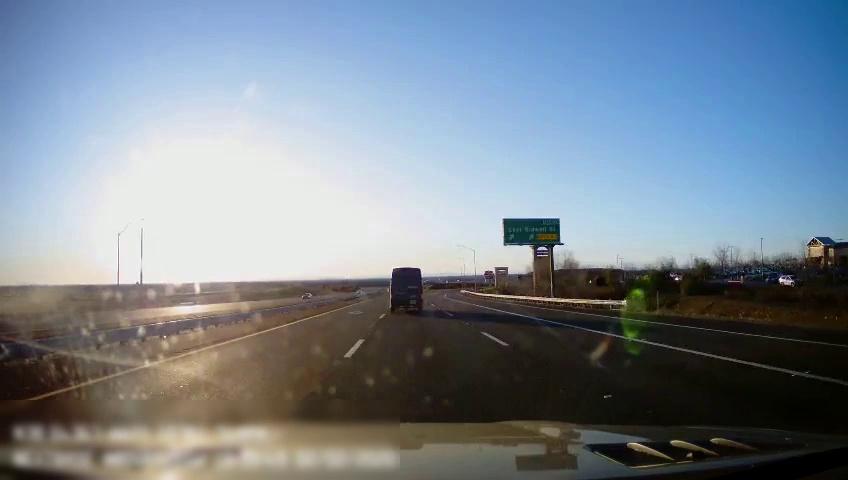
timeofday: Day
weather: Sunny
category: Drivable Space
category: Drivable Space
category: Vehicles | Truck
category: Vehicles | Car
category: Lanes | Current Lane
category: Lanes | Current Lane
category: Lanes | Alternate Lane
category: Lanes | Alternate Lane
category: Lanes | Alternate Lane
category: Traffic | Signs